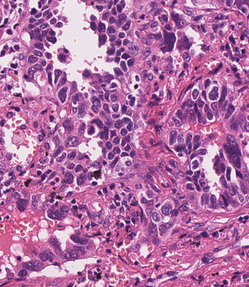
Tumor epithelial tissue: yes
Tumor-associated stroma tissue: yes
Normal tissue: no